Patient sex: M
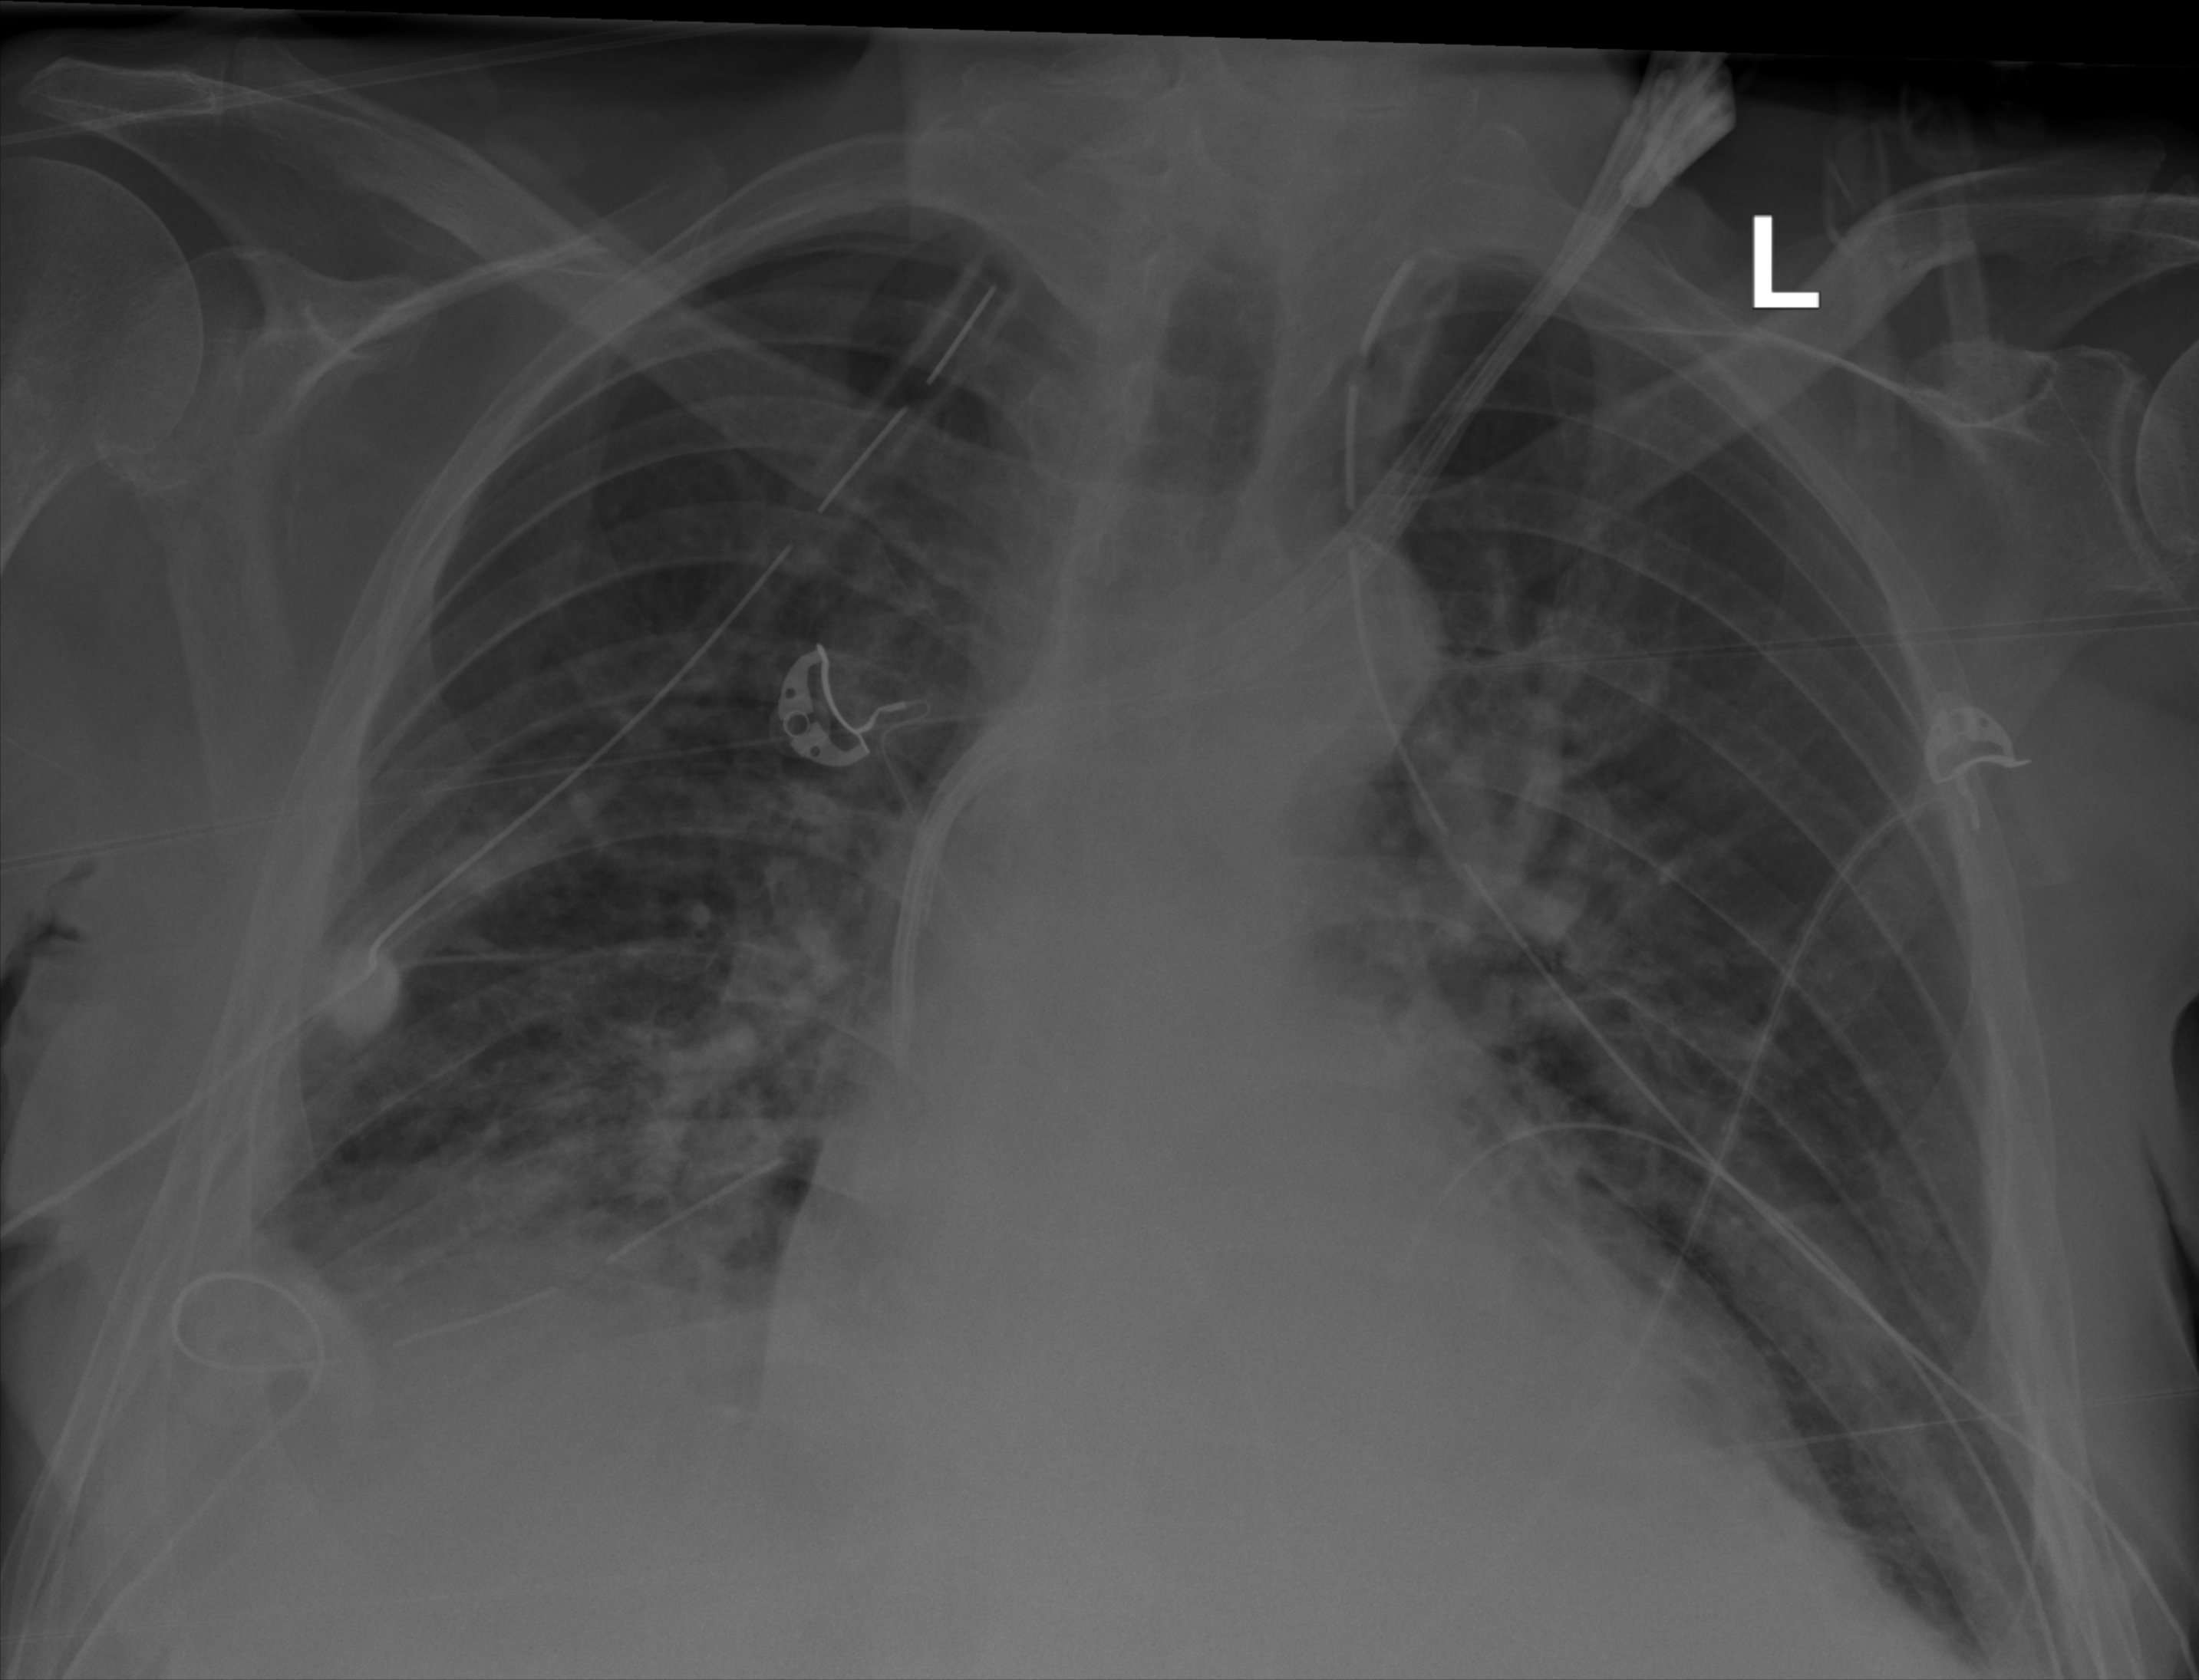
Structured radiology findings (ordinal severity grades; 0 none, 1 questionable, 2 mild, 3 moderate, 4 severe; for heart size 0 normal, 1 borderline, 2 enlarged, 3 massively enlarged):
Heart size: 2
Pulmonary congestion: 2
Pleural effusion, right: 2
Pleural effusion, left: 1
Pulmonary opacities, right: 2
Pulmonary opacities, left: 2
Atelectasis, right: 2
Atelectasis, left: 2